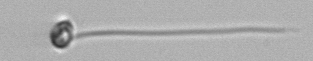
Label: flagellate